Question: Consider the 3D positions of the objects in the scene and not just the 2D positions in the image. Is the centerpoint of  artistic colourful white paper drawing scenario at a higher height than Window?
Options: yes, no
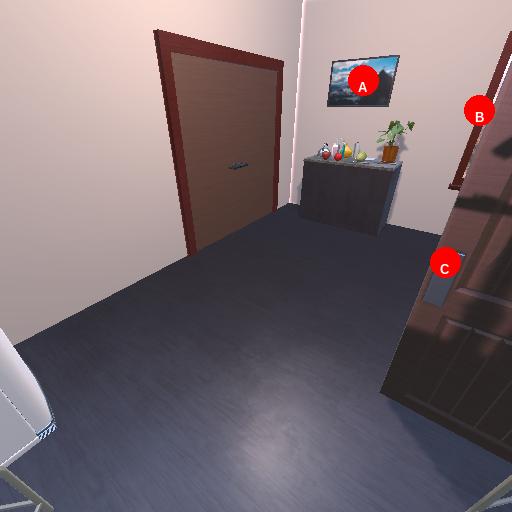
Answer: yes